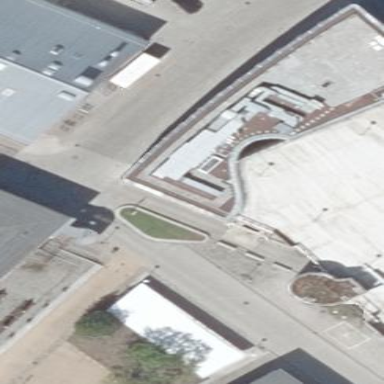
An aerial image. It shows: Office building with flat grass roof.